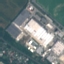
Land use / land cover class: Industrial